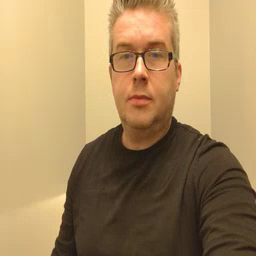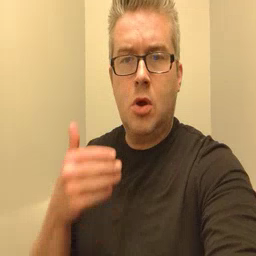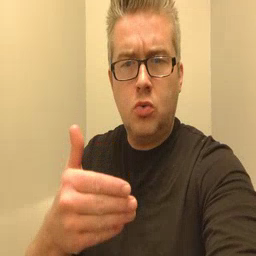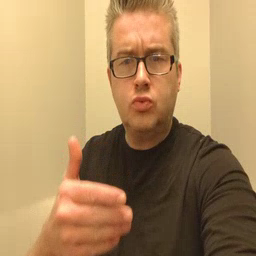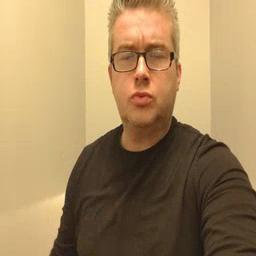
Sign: close